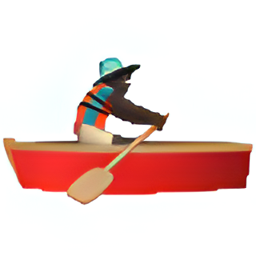
Name: man rowing boat type 6
Emoji: 🚣🏿‍♂️
Group: People & Body
Sub-group: person-sport